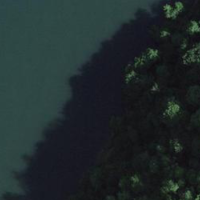
EUNIS habitat code: 15
Species observed at this site:
Convallaria majalis
Lathyrus vernus